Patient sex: F
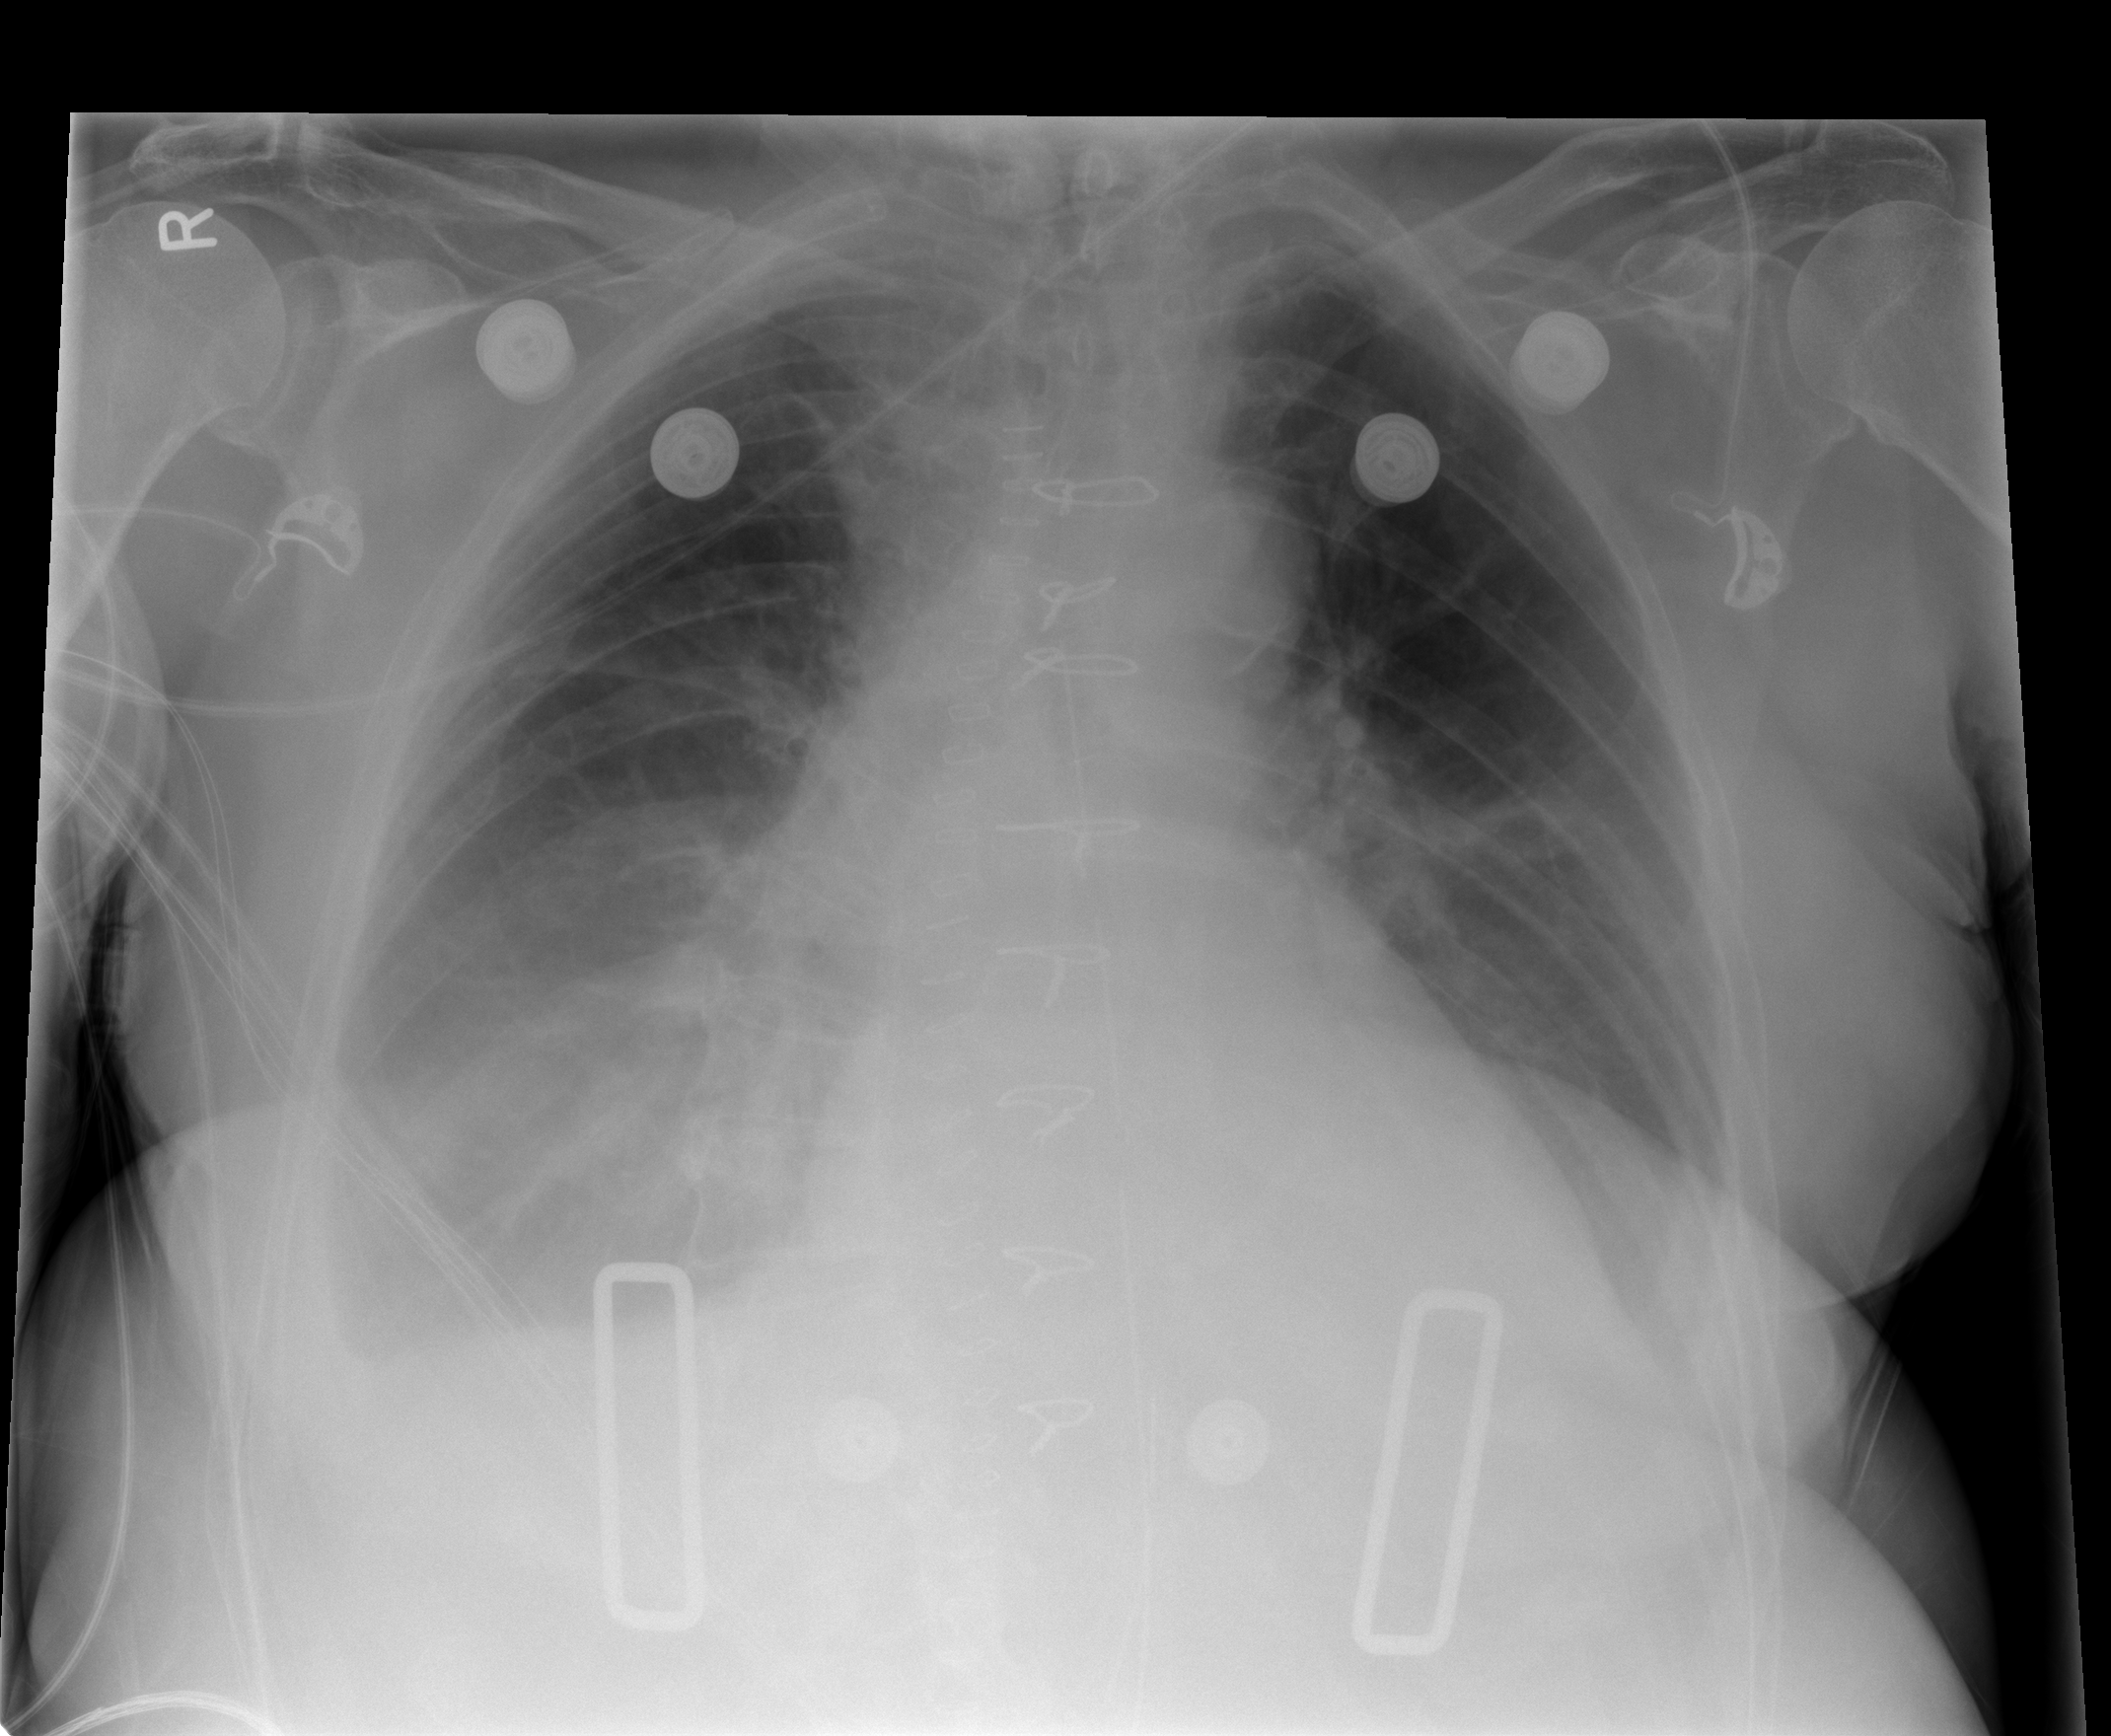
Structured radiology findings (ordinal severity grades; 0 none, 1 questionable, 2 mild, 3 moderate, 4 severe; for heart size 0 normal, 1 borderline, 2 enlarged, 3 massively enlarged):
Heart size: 2
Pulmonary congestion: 0
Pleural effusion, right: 3
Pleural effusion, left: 1
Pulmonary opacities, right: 0
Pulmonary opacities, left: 0
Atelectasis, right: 2
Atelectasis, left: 1